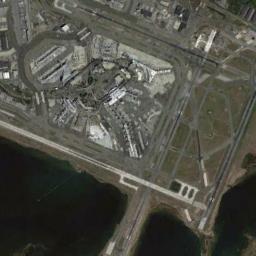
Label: airport